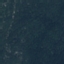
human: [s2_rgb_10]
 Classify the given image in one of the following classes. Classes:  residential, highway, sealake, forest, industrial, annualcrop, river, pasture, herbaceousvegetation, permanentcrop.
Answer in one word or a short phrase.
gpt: Forest